Field crop: maize
Growth stage: 2
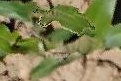
Species: maize